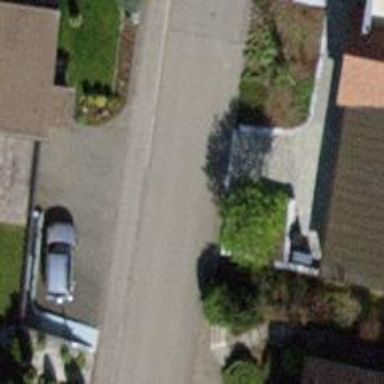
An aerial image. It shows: Residential road with asphalt surface. There is sidewalk on the left side.